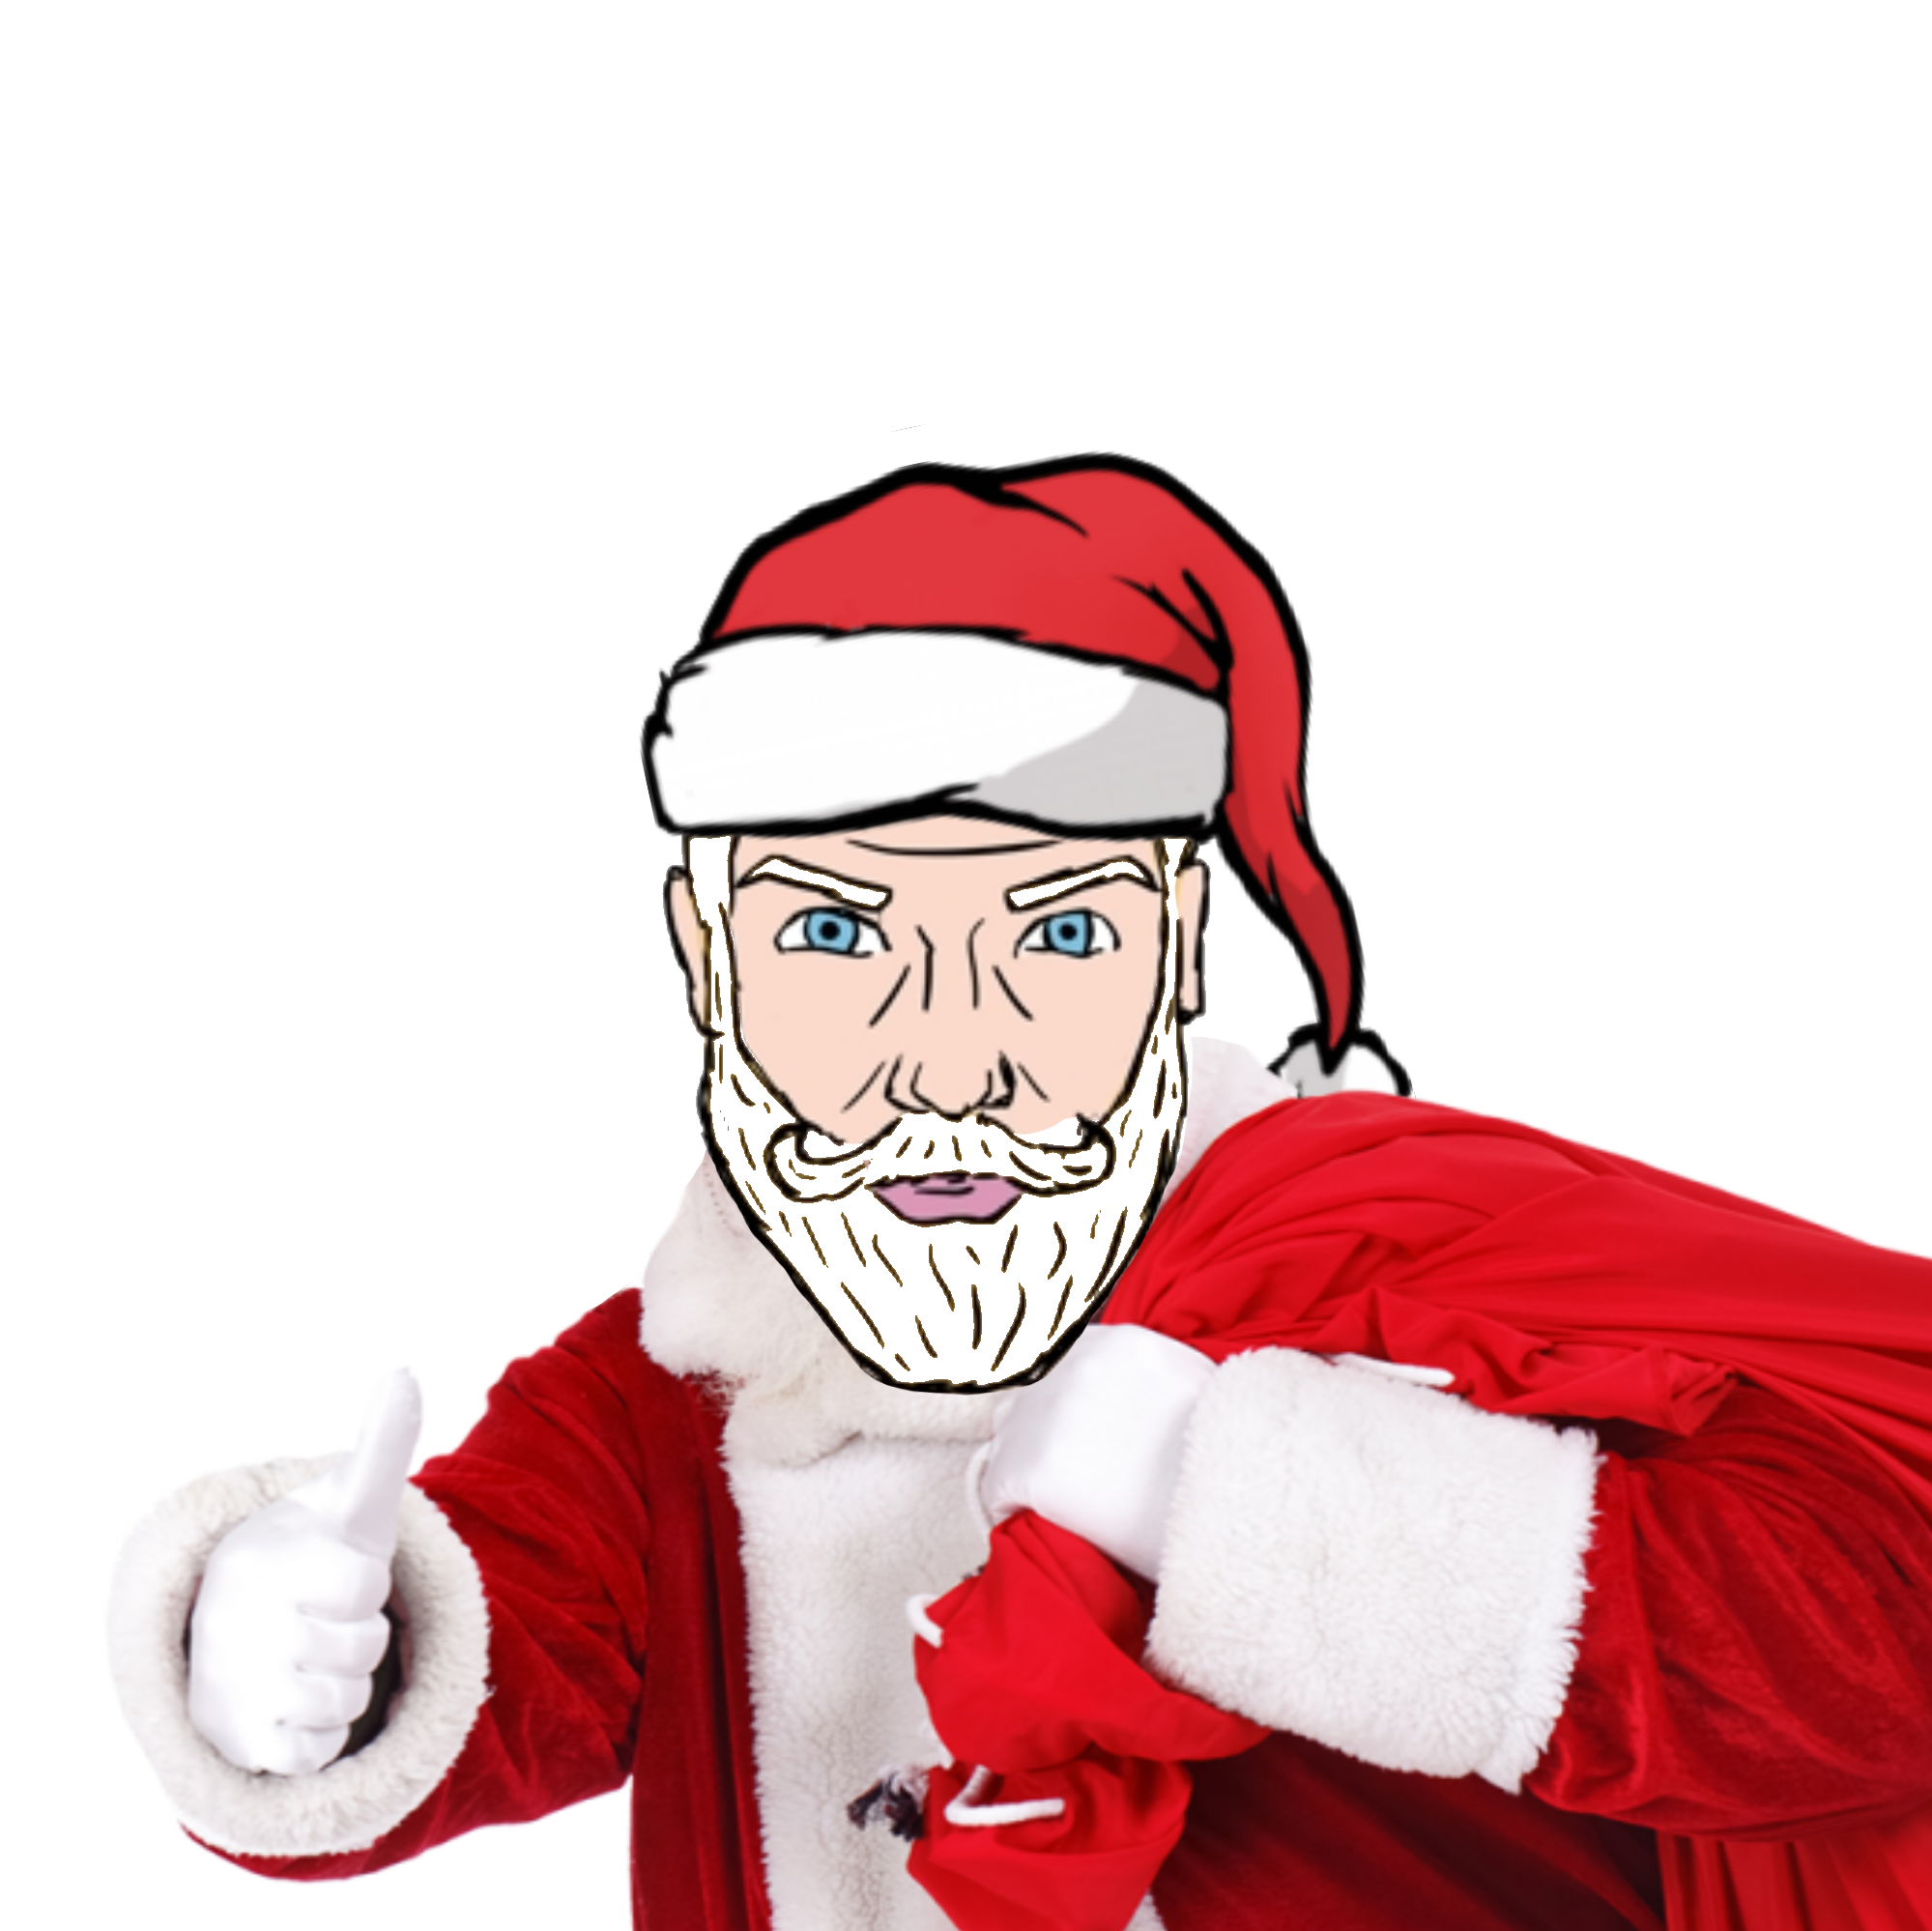
Label: 4_Yes_Chad